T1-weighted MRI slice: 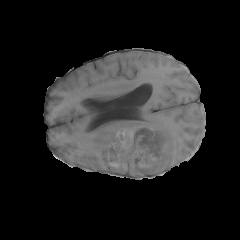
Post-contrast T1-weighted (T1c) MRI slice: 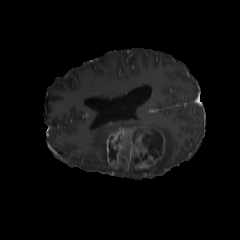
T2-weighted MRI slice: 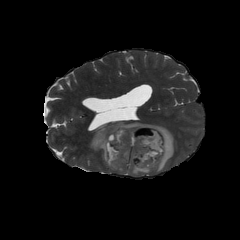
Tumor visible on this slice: yes